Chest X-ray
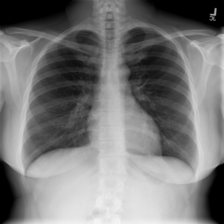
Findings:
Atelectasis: negative
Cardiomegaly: negative
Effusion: negative
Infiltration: negative
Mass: negative
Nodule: negative
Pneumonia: negative
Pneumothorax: negative
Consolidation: negative
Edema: negative
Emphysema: negative
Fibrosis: negative
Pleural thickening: negative
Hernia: negative